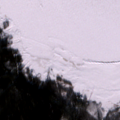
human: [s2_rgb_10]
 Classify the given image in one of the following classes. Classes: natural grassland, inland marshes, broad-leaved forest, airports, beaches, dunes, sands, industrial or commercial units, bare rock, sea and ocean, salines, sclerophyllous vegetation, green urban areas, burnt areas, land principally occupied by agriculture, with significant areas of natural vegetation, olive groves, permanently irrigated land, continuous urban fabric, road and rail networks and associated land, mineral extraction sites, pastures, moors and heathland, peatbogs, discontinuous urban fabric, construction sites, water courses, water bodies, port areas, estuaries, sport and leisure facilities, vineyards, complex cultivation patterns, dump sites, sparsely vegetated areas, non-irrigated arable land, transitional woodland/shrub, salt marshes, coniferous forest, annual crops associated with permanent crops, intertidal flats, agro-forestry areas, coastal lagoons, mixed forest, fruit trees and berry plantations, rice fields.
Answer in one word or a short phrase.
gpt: coniferous forest, mixed forest, sea and ocean